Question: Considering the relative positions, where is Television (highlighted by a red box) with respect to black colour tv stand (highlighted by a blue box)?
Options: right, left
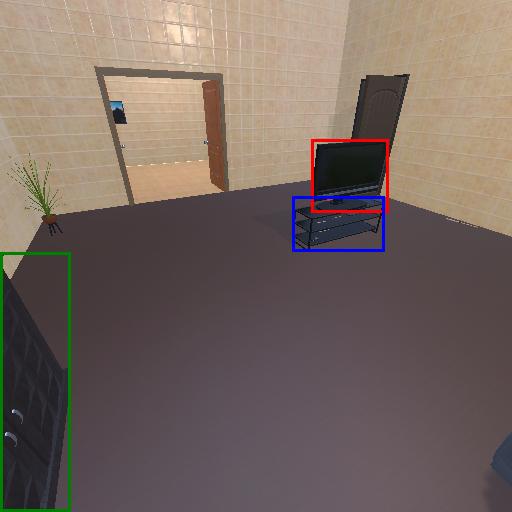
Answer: right